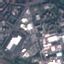
Land use / land cover: Industrial